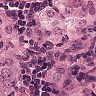
Metastatic tissue present: yes